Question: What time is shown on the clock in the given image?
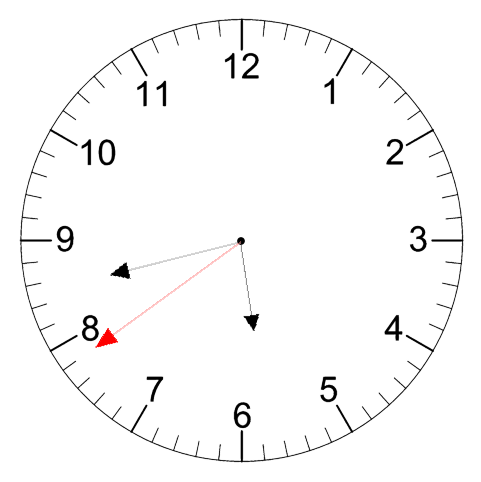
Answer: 05:42:39